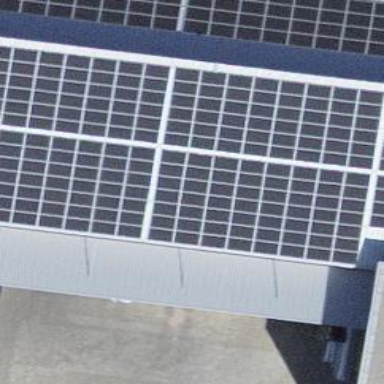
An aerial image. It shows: Solar power generator.